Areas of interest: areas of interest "Park and greenspace"
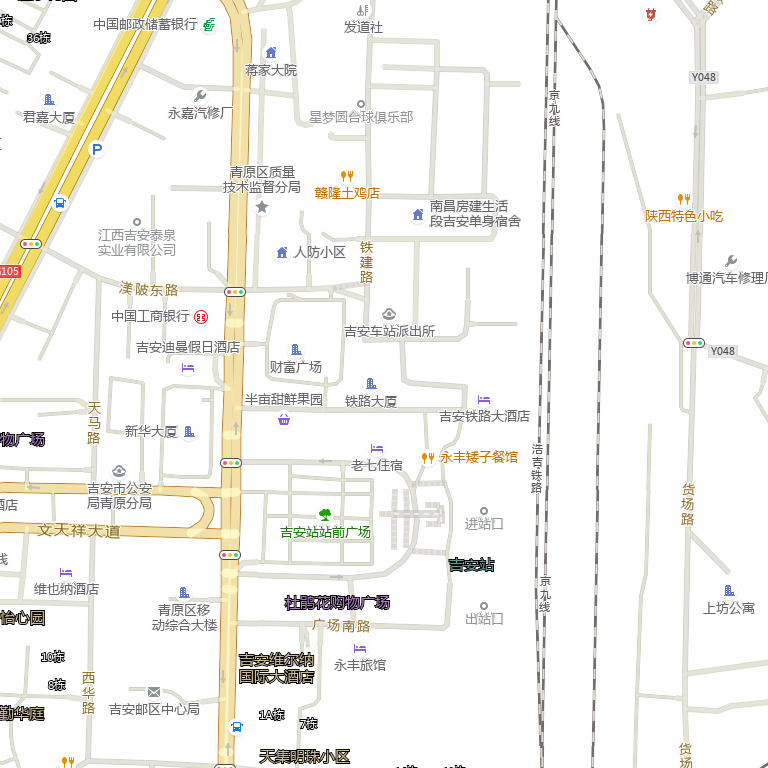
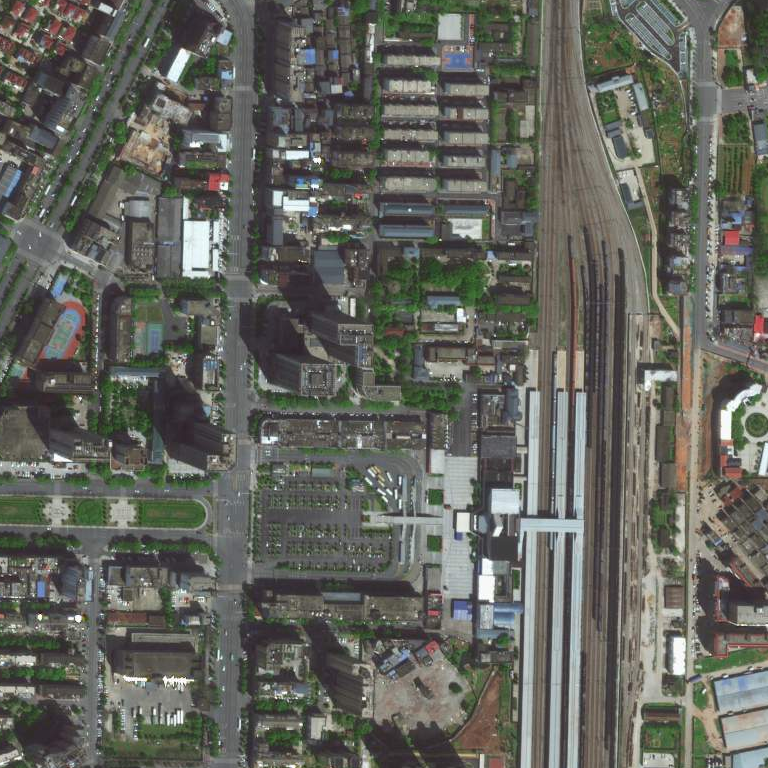